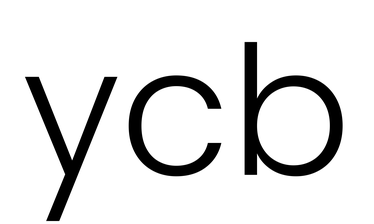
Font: Poppins-Light